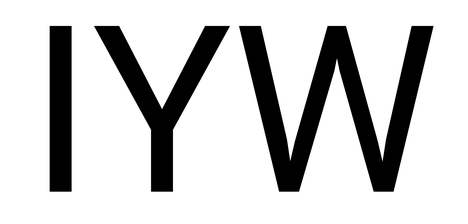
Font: Roboto_Regular